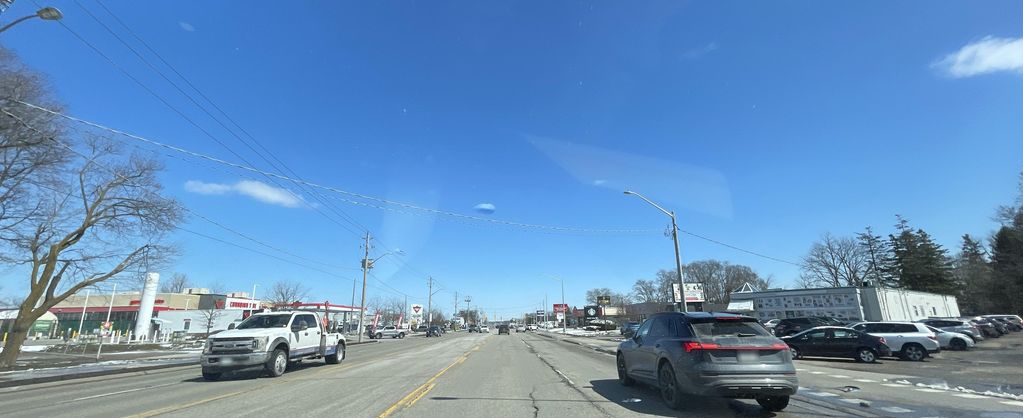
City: kitchener-waterloo